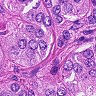
Metastatic tissue present: yes